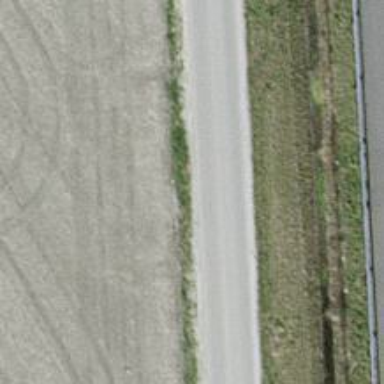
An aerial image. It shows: Unclassified road with smooth asphalt surface. The road has high-quality grade 1 tracktype.